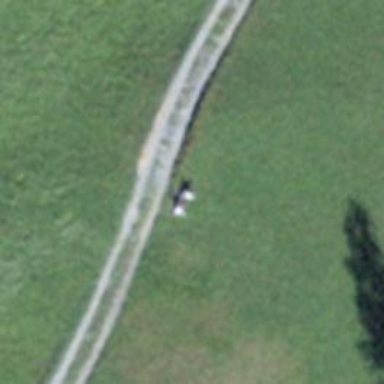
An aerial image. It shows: Bench.